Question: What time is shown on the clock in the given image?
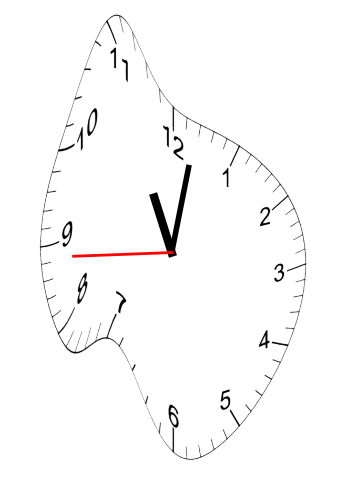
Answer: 11:01:44